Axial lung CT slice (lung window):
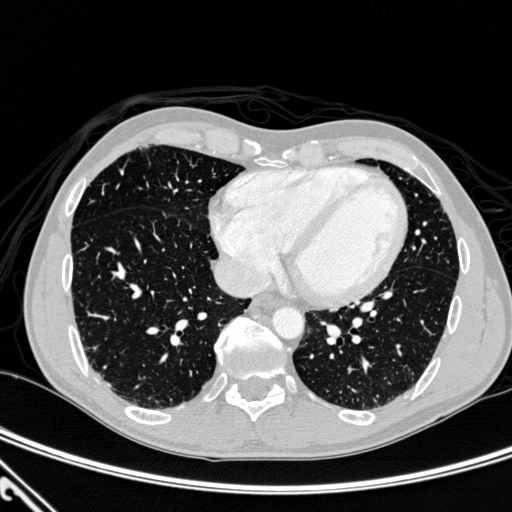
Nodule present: no